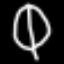
Label: leaf